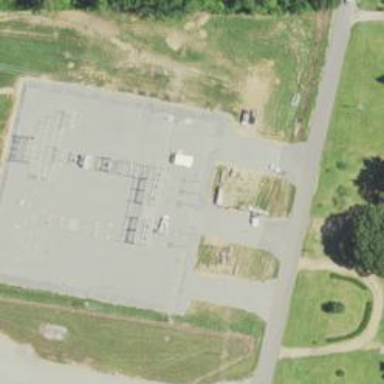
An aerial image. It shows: Distribution level power substation enclosed by fence.